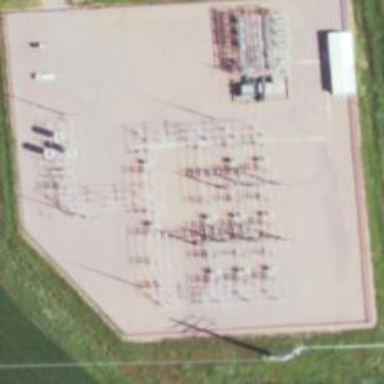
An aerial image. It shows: Switch for power supply.